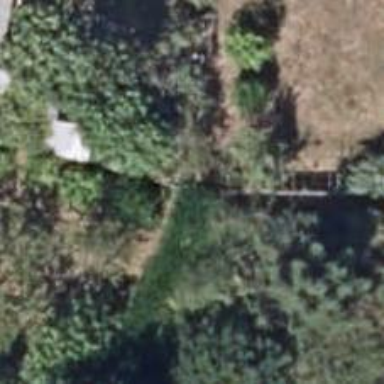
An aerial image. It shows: Fence is in the image.